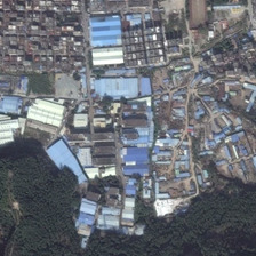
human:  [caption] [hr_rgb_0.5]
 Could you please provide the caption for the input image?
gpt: There are some factories near the forest.

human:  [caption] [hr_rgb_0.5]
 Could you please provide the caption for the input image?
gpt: There is a factory building near the forest.

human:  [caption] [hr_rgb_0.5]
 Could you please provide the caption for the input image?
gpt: here we can see workshops with blue roofs sit next to a dense residential area .

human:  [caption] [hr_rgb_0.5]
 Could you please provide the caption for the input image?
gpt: the blue worke shops are next to the neighborhood .

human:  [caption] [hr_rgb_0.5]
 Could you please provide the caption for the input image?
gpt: near the forest there are some factory buildings.